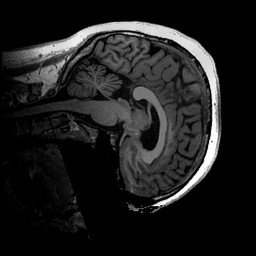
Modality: T1w
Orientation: sagittal
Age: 32
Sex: male